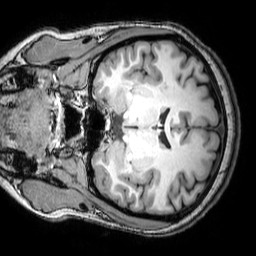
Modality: T1w
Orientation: sagittal
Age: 23
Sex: female
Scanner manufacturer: philips
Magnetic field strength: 3 T
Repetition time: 8.1 s
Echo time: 3.702 s